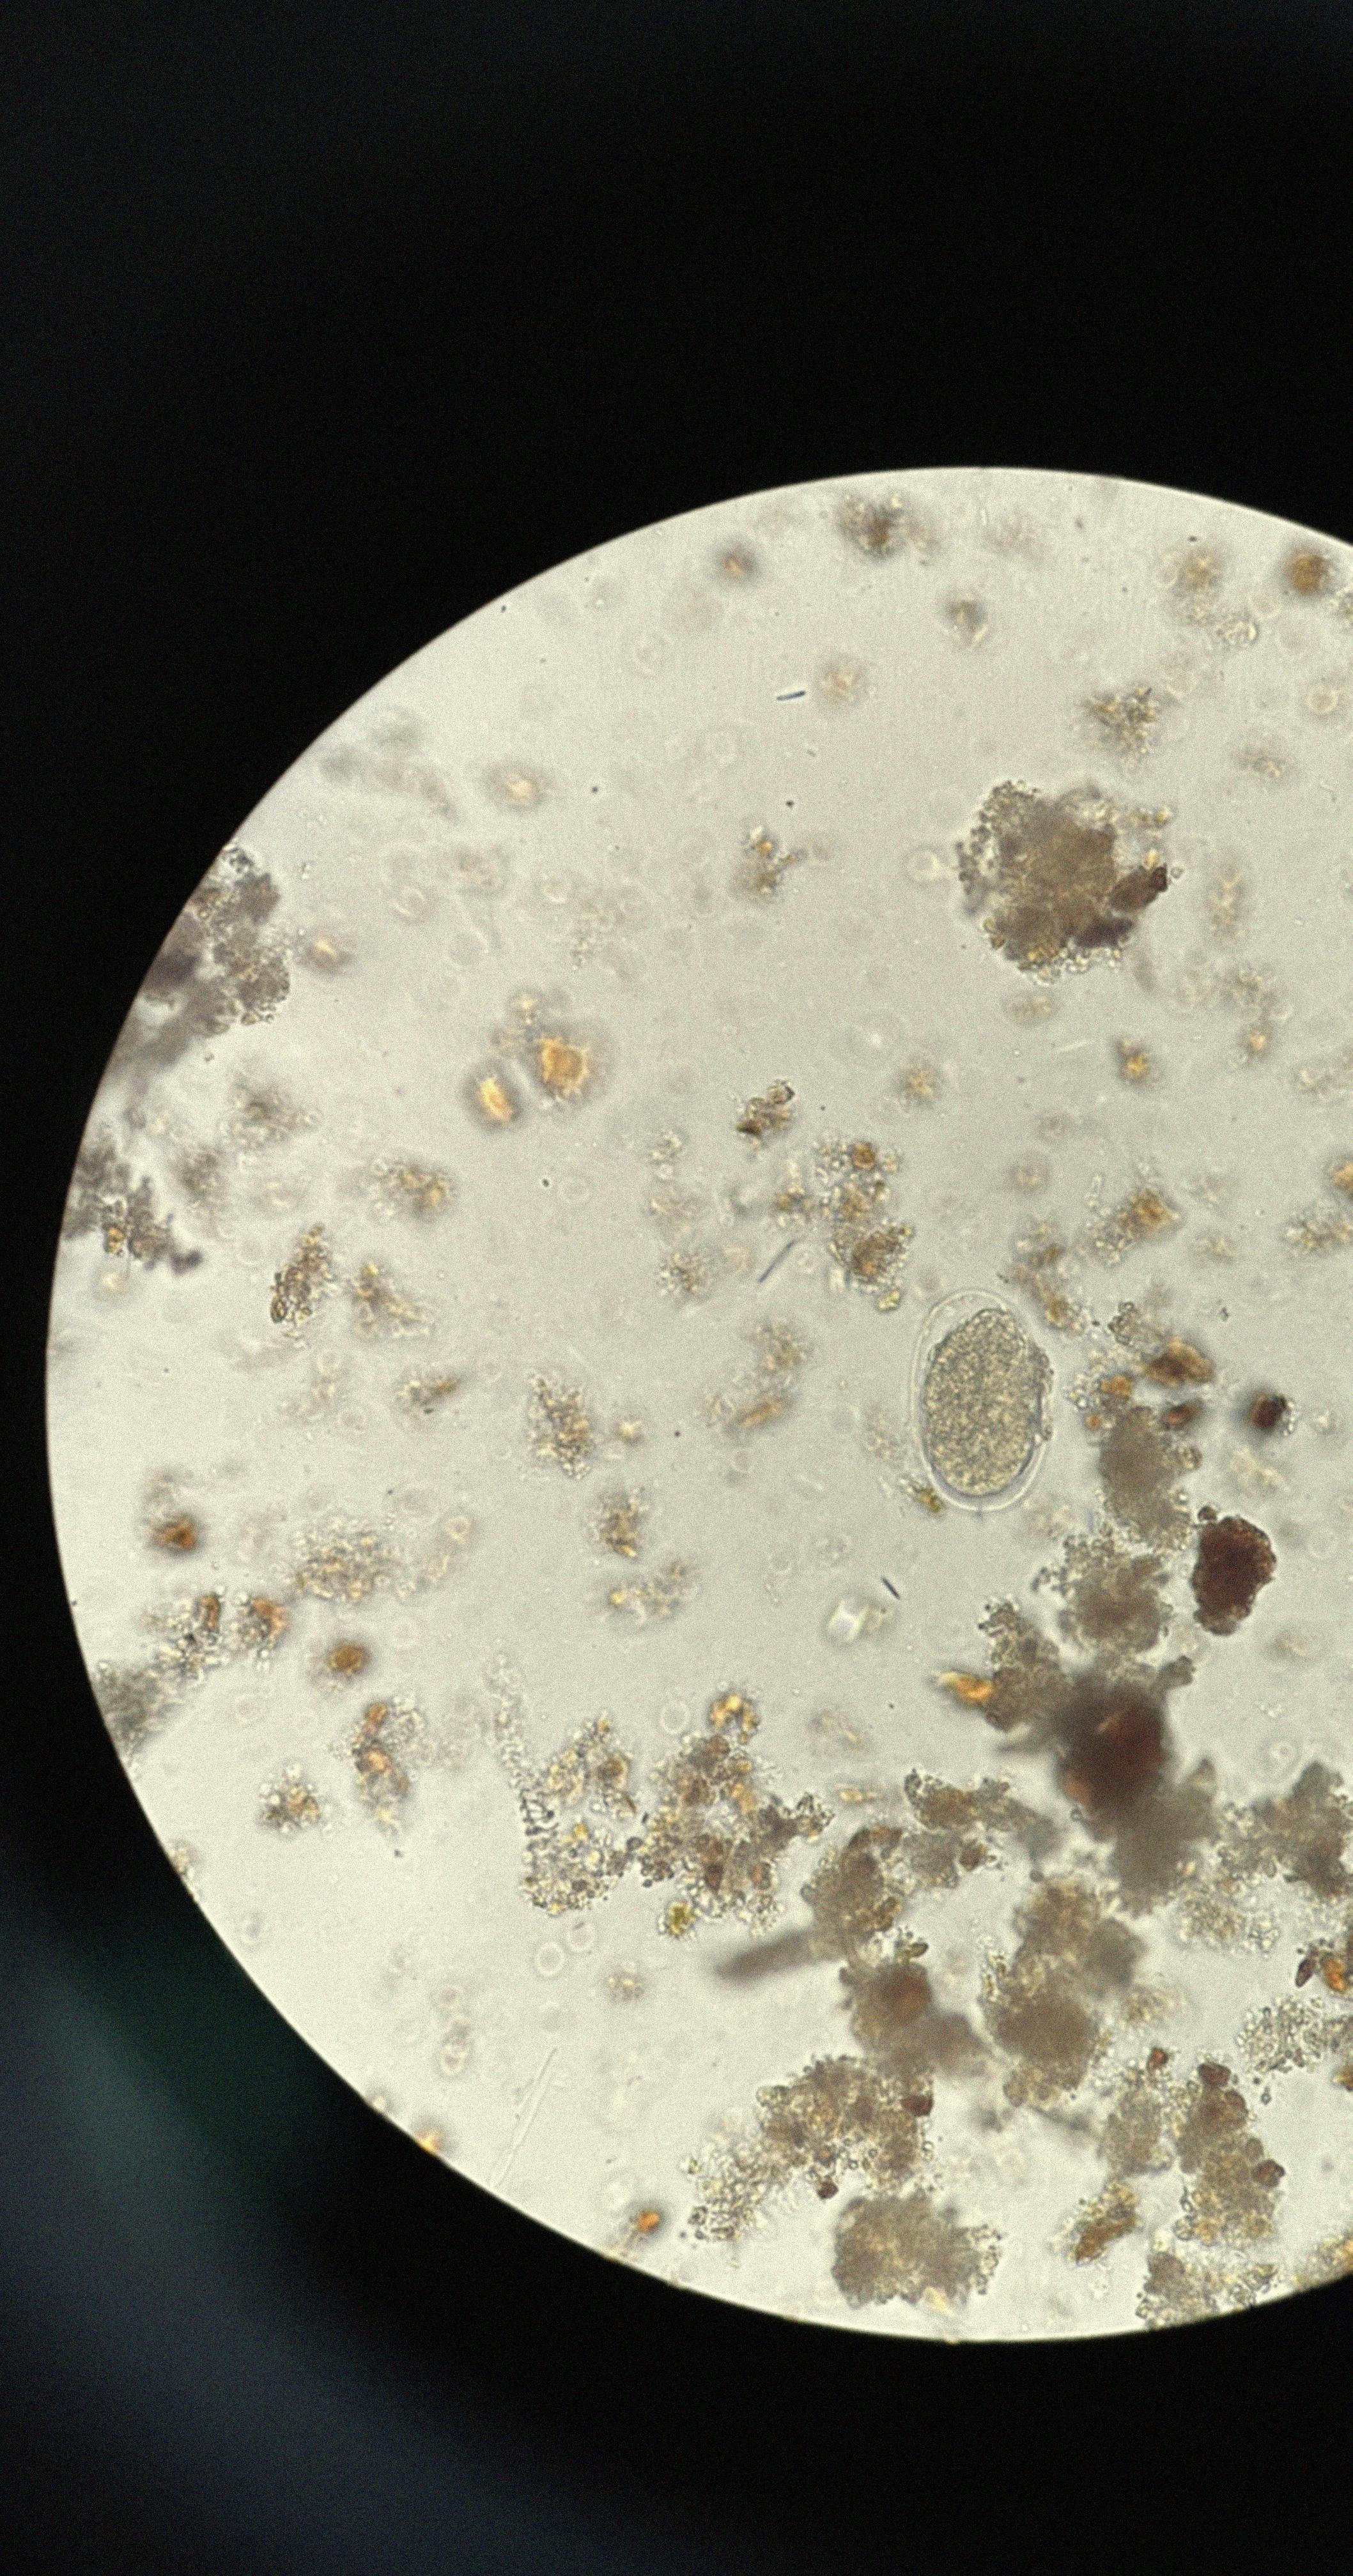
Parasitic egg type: Hookworm egg